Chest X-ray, AP view. Patient: 24 years old, sex M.
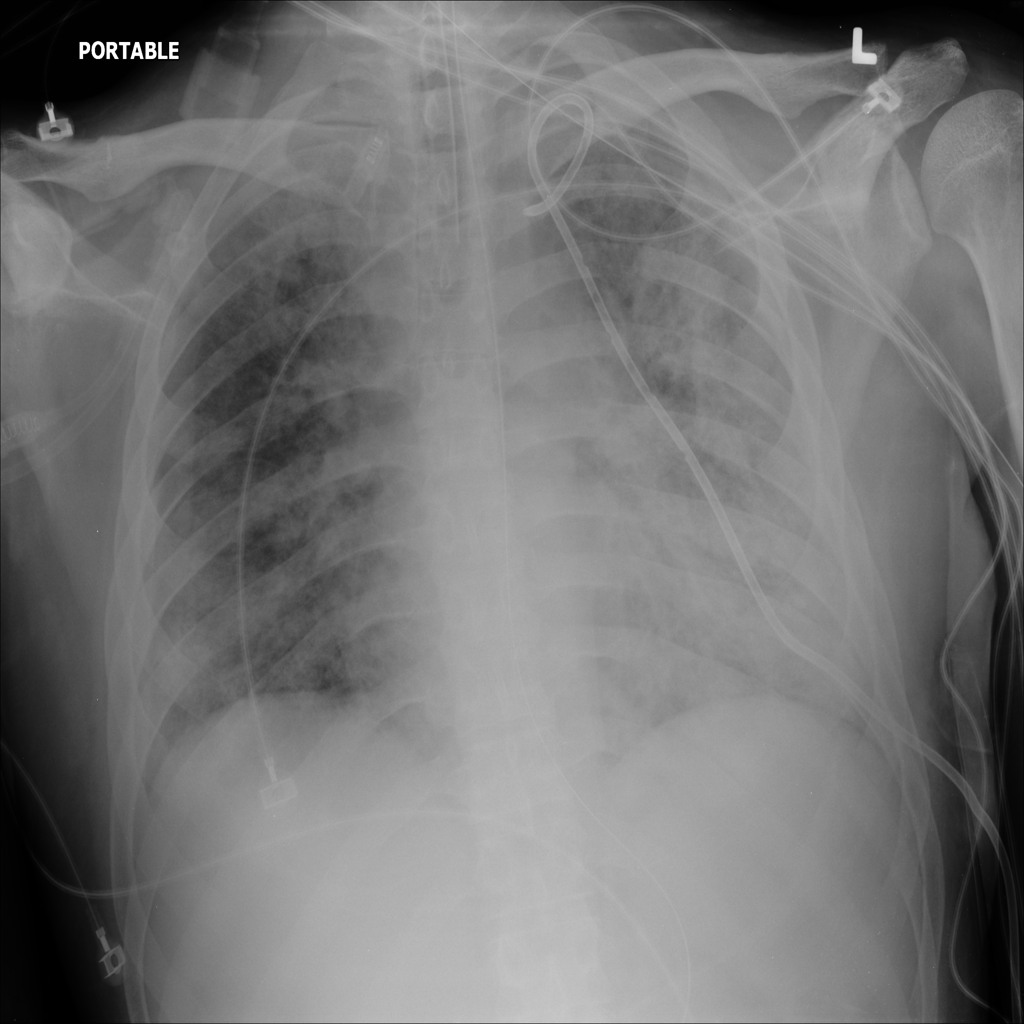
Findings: Pneumothorax